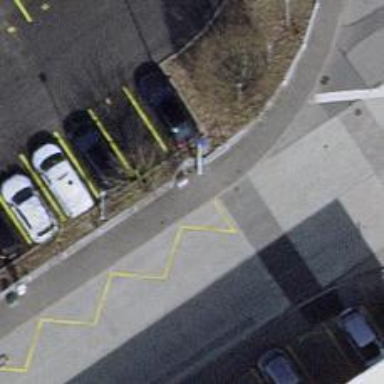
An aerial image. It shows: Sidewalk made of asphalt leading to platform for public transport.